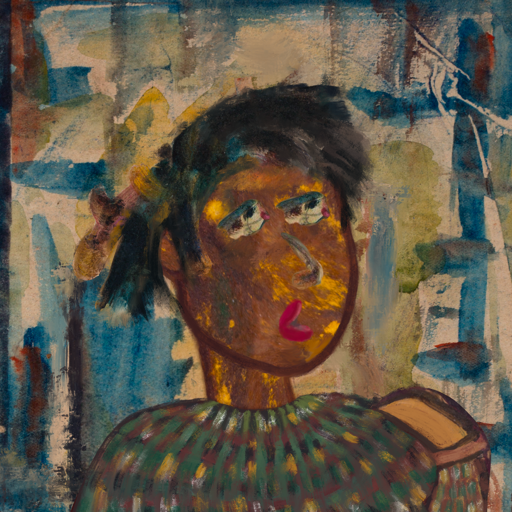
Background: Orphan, Head And Neck Side: Comrade, Face Side: Pipe, Bust: After_Raid, Hair Side: Pipe, Head Accessory: Blank, Second Necklace: Blank, Necklace: Blank, Baby: Blank